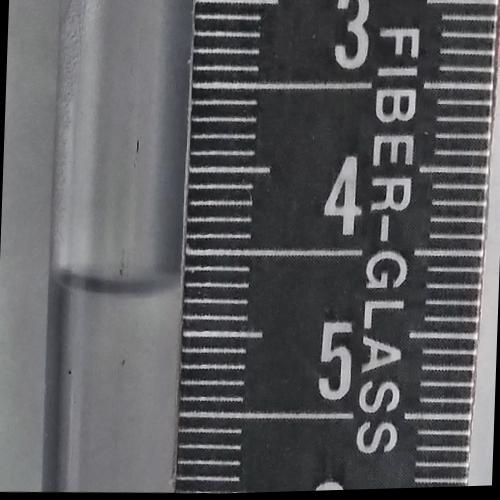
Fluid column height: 4.7 cm